Question: I have a problem: my project is a very simple one with a QTextEdit and a QSyntaxHighlighter, I'm trying to load a .cpp file and highlighting just the eighth line of that file, but the QTextEdit can't load the entire file if I ask it to highlight the line.
The following image shows the problem:

The relevant code of the application is the following:
'''
void MainWindow::openFile(const QString &path)
{
QString fileName = path;
if (fileName.isNull())
fileName = QFileDialog::getOpenFileName(this,
tr("Open File"), "", "C++ Files (*.cpp *.h)");
if (!fileName.isEmpty()) {
QFile file(fileName);
if (file.open(QFile::ReadOnly | QFile::Text))
editor->setPlainText(file.readAll());
QVector<quint32> test;
test.append(8); // I want the eighth line to be highlighted
editor->highlightLines(test);
}
}
'''
and
'''
#include "texteditwidget.h"
TextEditWidget::TextEditWidget(QWidget *parent) :
QTextEdit(parent)
{
setAcceptRichText(false);
setLineWrapMode(QTextEdit::NoWrap);
}
// Called to highlight lines of code
void TextEditWidget::highlightLines(QVector<quint32> linesNumbers)
{
// Highlight just the first element
this->setFocus();
QTextCursor cursor = this->textCursor();
cursor.setPosition(0);
cursor.movePosition(QTextCursor::Down, QTextCursor::MoveAnchor, linesNumbers[0]);
this->setTextCursor(cursor);
QTextBlock block = document()->findBlockByNumber(linesNumbers[0]);
QTextBlockFormat blkfmt = block.blockFormat();
// Select it
blkfmt.setBackground(Qt::yellow);
this->textCursor().mergeBlockFormat(blkfmt);
}
'''
However if you want to test the project with the cpp file I used (in the directory FileToOpen\diagramwidget.cpp), here's the complete source
<URL>
I've been trying to solve this for a lot of time and I'm starting to wonder if this isn't a bug or something similar
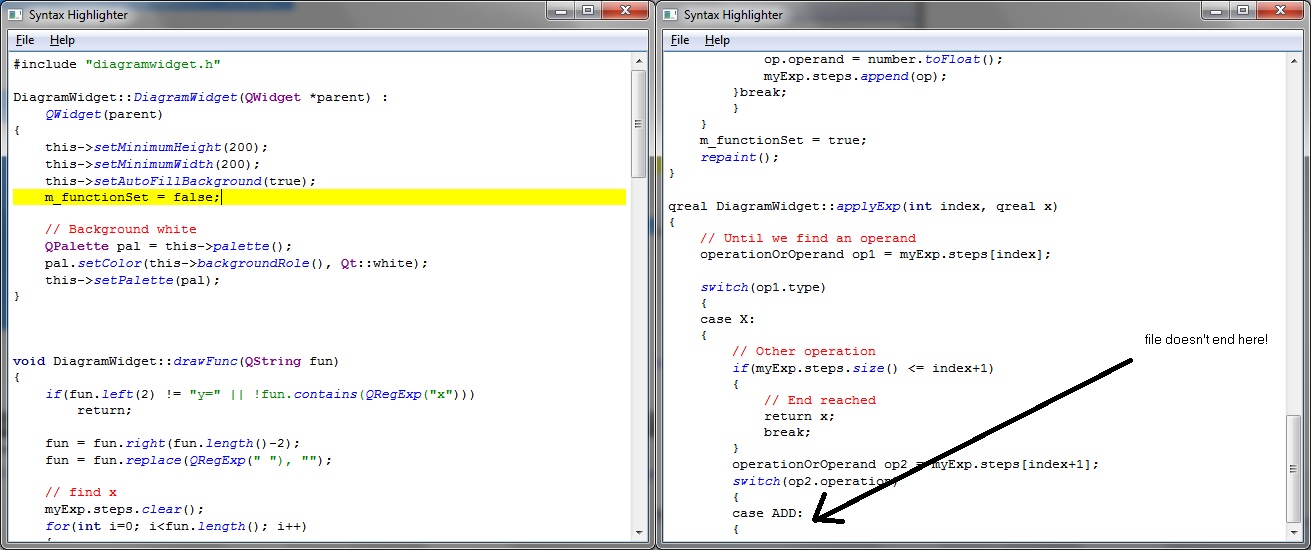
Answer: It seems that the QTextEdit control needs time after each loading, setting a 'QApplication:processEvents();' after 'setPlainText()' solves the problem although it's not an elegant solution.